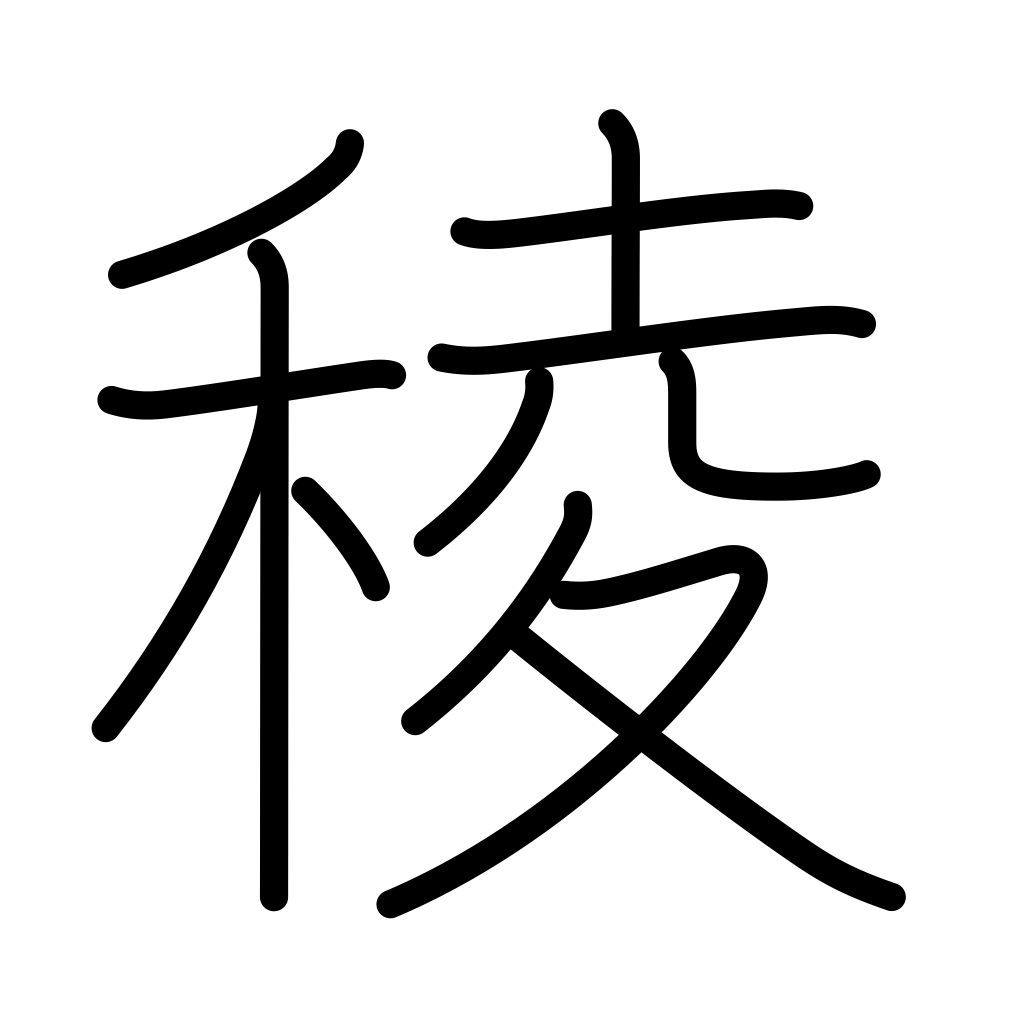
Meaning: angle, edge, corner, power, majesty